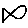
Label: fish